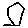
Label: hexagon